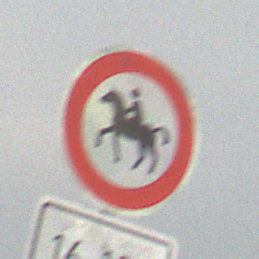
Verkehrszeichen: VerbotReiter
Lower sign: ZeitangabenOhneBeschraenkungAufWochentage1
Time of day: MorningAfternoon
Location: Outdoor (Nature)
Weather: Overcast
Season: Winter
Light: Natural